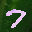
Label: 7